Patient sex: M
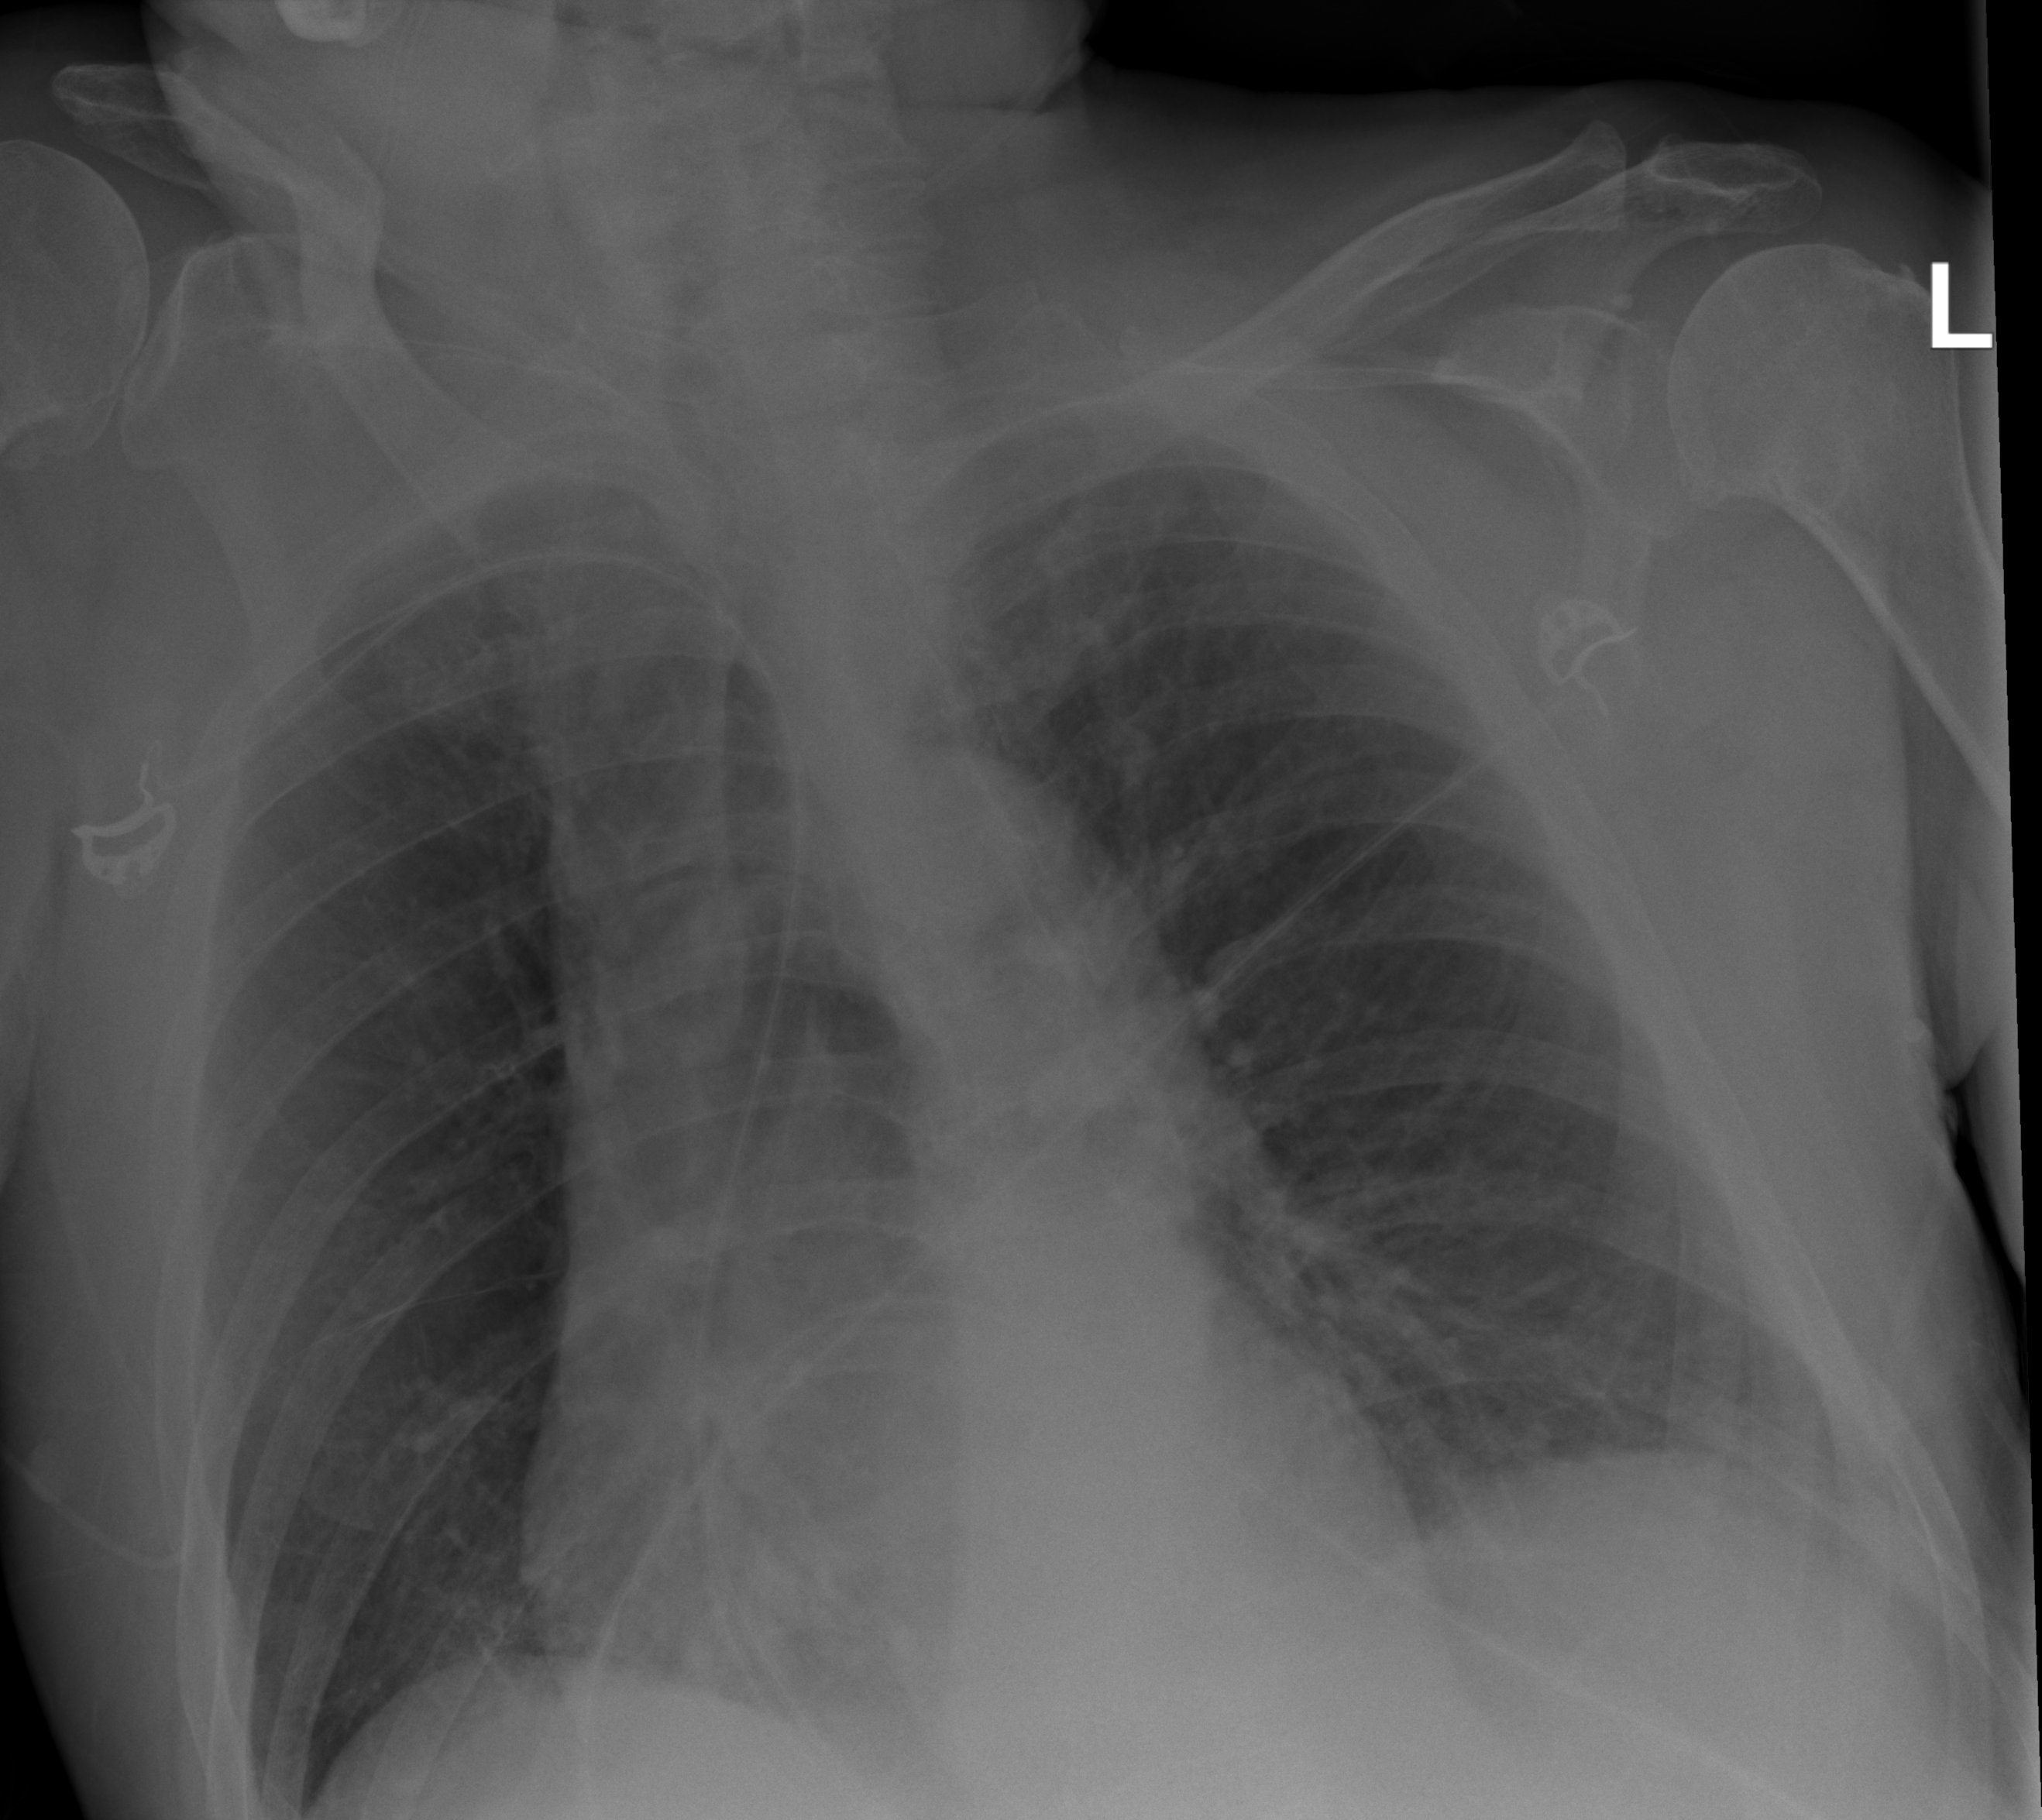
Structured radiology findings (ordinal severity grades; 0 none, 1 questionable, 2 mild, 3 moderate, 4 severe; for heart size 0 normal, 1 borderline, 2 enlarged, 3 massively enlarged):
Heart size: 0
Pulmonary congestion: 0
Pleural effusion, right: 0
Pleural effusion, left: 2
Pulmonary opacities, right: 0
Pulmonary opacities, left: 2
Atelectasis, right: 0
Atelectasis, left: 2